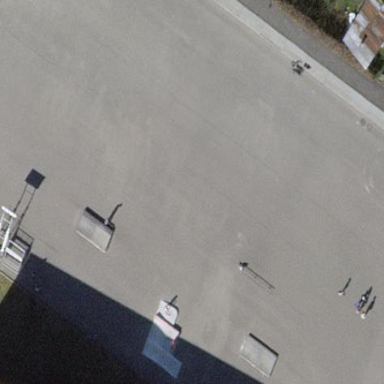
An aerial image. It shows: Asphalt pitch for leisure land activities.